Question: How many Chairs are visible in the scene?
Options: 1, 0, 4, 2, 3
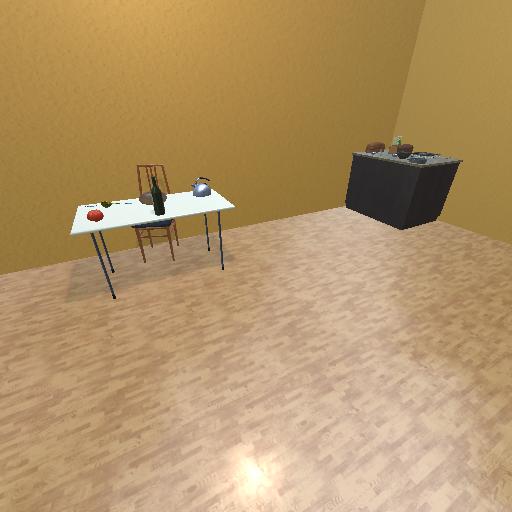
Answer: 1